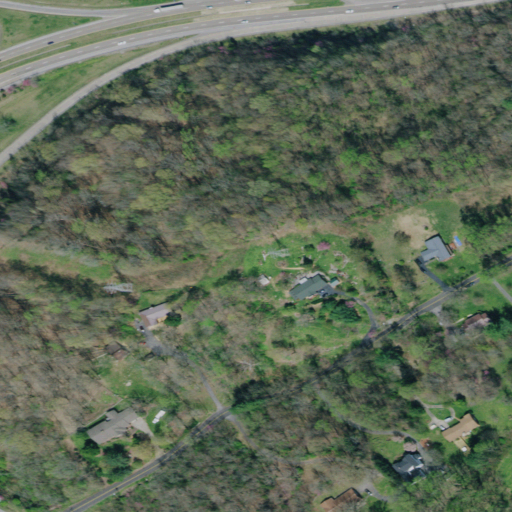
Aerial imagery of mountain in Tennessee named Moore Hill containing deciduous forest, open development, low intensity development, medium intensity development, pasture, high intensity development, mixed forest, and grassland